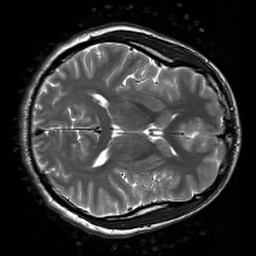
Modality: T2w
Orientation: axial
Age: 22
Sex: male
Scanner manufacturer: siemens
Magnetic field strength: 3 T
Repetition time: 7 s
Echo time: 0.09 s